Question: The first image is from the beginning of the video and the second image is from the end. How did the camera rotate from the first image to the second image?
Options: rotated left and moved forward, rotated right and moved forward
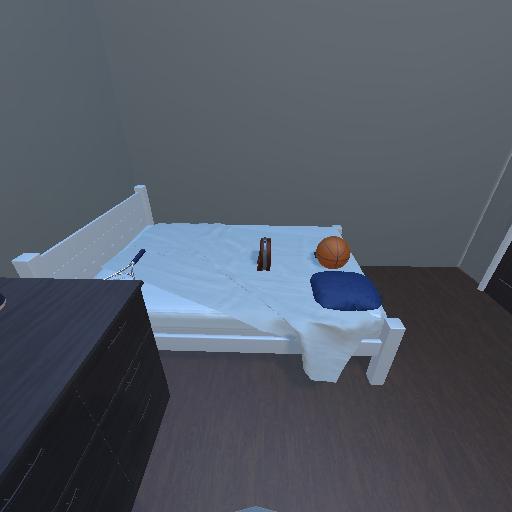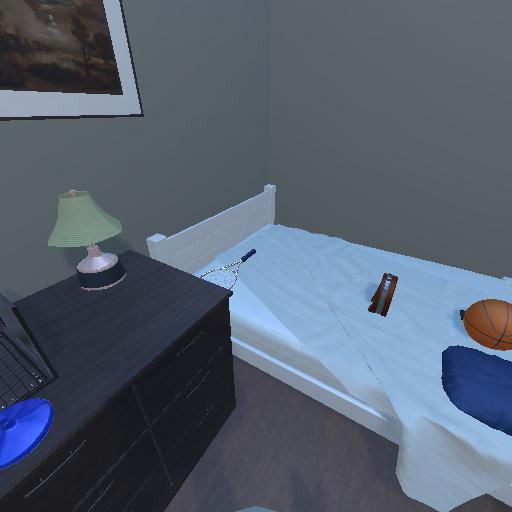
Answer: rotated left and moved forward